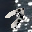
Label: 7